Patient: sex M, age 71
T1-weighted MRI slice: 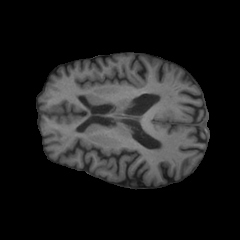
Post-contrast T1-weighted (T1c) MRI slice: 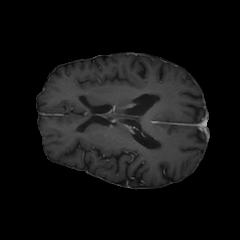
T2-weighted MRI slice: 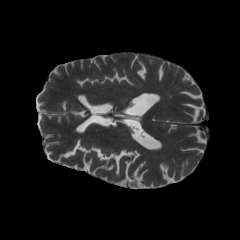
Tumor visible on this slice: no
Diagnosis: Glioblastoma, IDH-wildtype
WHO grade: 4